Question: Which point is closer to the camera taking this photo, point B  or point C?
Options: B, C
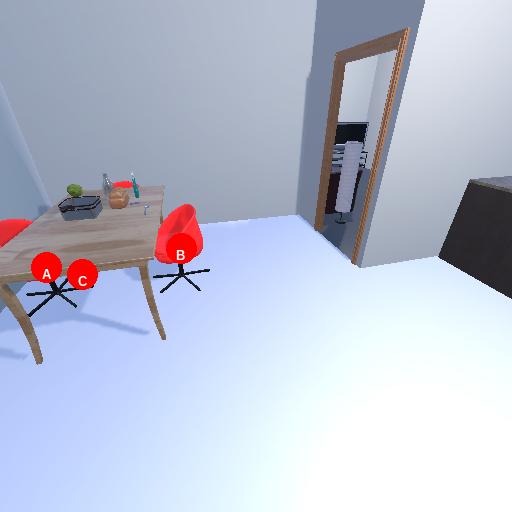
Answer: B